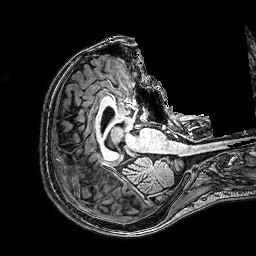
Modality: T1w
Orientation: axial
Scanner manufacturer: philips
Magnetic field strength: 3 T
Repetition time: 0.0096 s
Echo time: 0.0046 s